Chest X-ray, AP view. Patient: 25 years old, sex F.
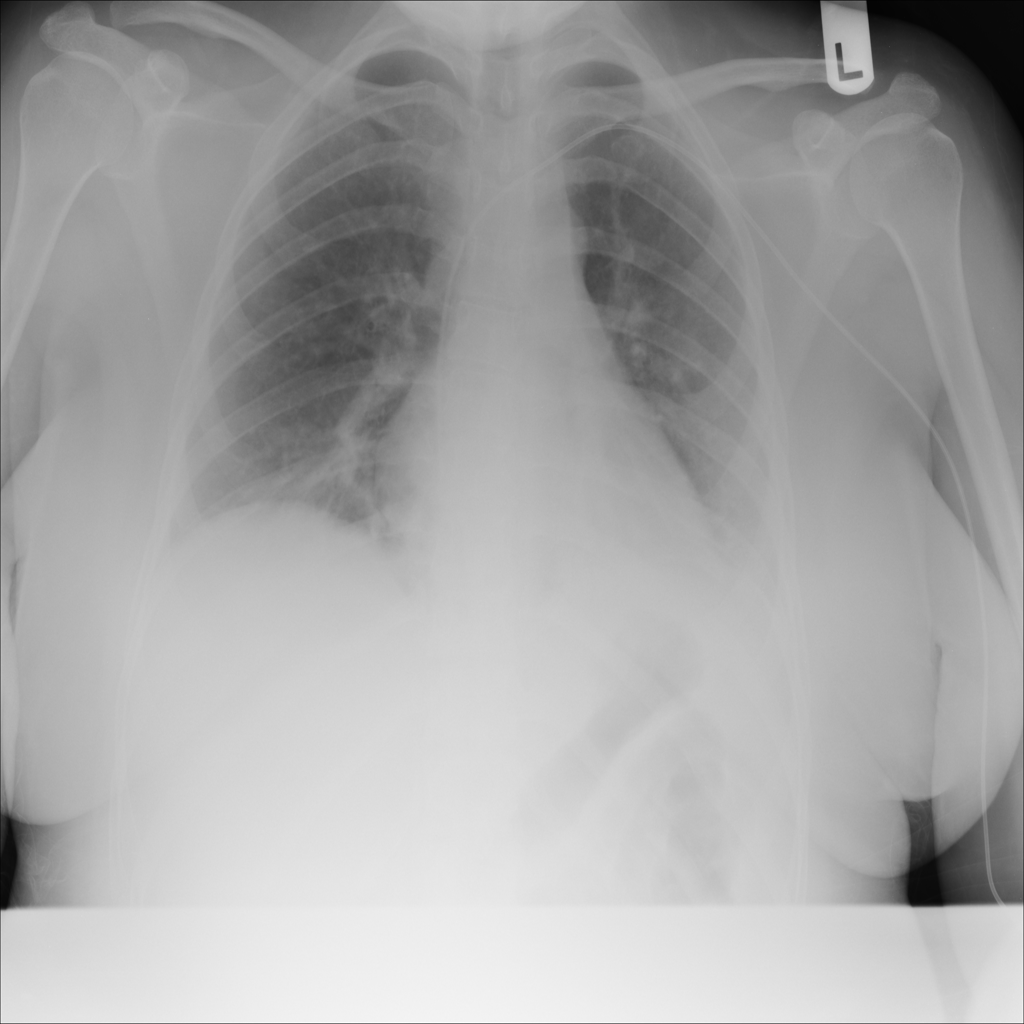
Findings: Atelectasis, Effusion, Infiltration